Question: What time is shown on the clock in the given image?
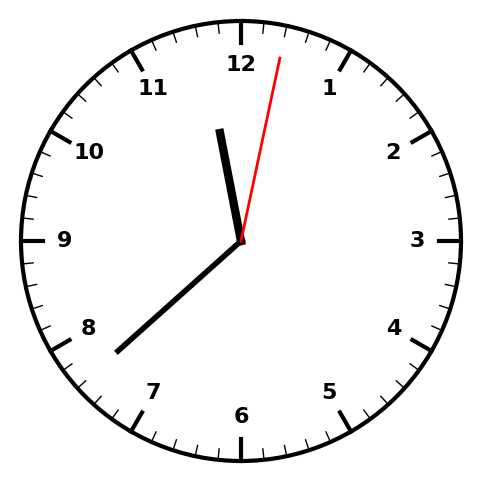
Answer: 11:38:02